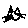
Label: cat